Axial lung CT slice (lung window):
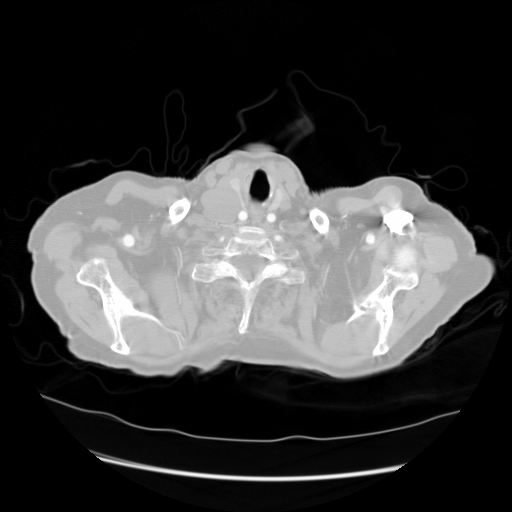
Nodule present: no